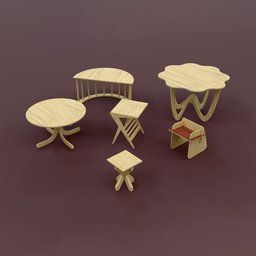
Label: furniture